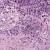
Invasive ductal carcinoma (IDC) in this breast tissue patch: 1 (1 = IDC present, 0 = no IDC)